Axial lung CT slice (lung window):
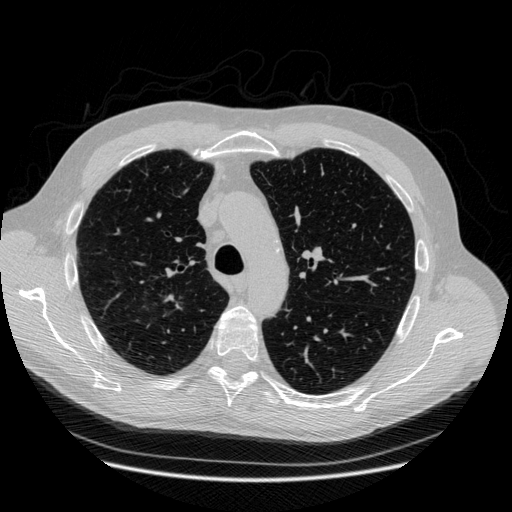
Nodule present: no